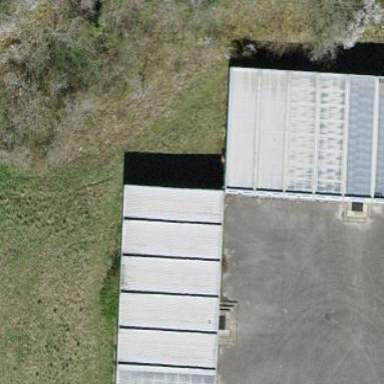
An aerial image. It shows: Industrial building.